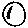
Label: moon